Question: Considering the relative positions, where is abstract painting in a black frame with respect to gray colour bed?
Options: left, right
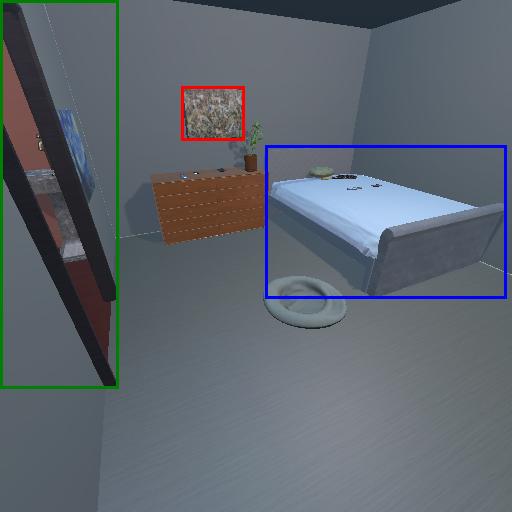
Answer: left